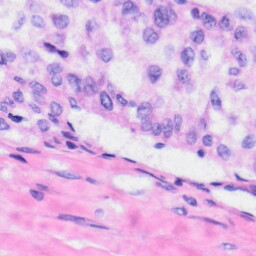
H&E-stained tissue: Liver